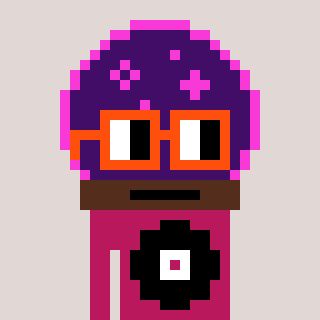
a pixel art character with square orange glasses, a crystalball-shaped head and a darkpink-colored body on a warm background